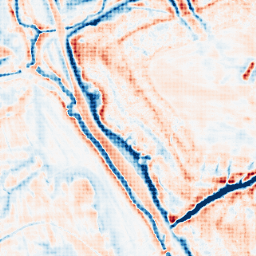
Category: edge_preserving
Decomposition family: bilateral
Decomposition parameters: d: 21
sigma_color: 100
sigma_space: 50
Upsampling method: sinc_hamming
Upsampling parameters: scale: 4
kernel_size: 4
Upsampling scale: 4